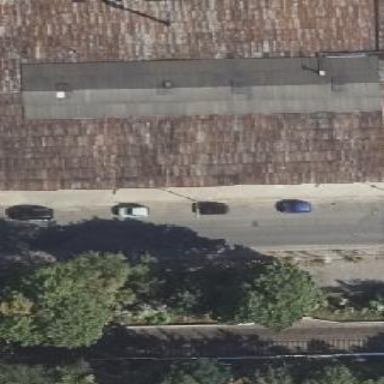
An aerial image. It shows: Service building with flat roof.